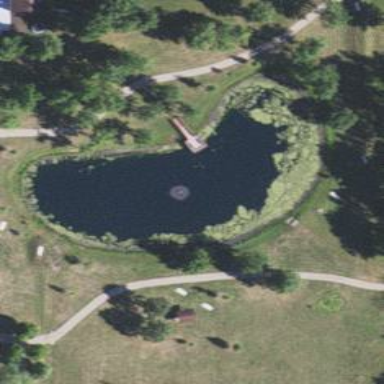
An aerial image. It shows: Pond surrounded by natural water.